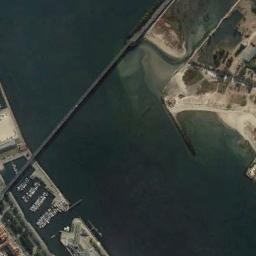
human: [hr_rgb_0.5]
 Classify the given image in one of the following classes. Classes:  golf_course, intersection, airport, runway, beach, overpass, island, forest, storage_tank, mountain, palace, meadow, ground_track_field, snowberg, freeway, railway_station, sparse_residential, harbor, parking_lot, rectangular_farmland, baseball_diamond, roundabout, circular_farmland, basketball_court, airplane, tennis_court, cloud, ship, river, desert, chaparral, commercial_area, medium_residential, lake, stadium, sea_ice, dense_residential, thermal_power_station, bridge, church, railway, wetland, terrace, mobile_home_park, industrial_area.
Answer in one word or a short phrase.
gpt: bridge